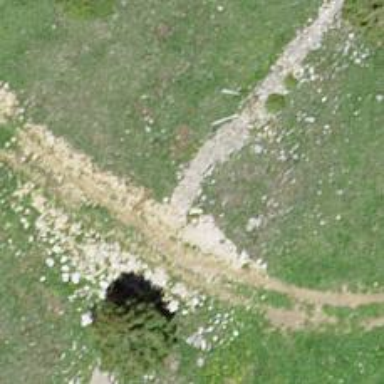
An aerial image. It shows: Wall made of dry stone.